Brain MRI, t1w sequence, axial 2D slice.
Patient: age 33, sex F, weight 95 kg, height 1.95 m
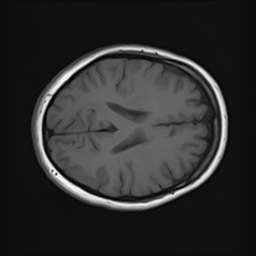